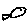
Label: fish